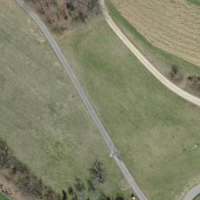
EUNIS habitat code: 52
Species observed at this site:
Hypericum perforatum